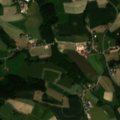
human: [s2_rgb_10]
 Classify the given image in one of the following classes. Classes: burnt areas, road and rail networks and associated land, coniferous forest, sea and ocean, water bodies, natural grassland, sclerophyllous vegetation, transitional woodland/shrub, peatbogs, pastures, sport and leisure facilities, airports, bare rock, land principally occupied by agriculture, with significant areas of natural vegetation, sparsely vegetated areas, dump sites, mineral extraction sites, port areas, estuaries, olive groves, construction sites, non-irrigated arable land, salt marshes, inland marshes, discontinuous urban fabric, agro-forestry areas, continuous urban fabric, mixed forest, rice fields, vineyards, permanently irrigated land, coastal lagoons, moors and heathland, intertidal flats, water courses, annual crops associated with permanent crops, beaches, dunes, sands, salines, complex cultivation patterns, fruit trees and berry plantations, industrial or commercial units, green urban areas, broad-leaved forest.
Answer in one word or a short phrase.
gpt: non-irrigated arable land, pastures, complex cultivation patterns, land principally occupied by agriculture, with significant areas of natural vegetation, coniferous forest